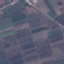
Land use / land cover class: PermanentCrop